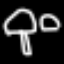
Label: mushroom